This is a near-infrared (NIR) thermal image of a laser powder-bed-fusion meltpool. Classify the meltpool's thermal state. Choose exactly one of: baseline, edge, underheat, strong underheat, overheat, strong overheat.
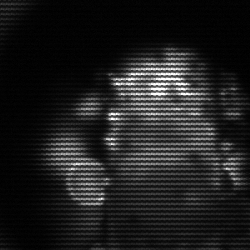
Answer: strong underheat